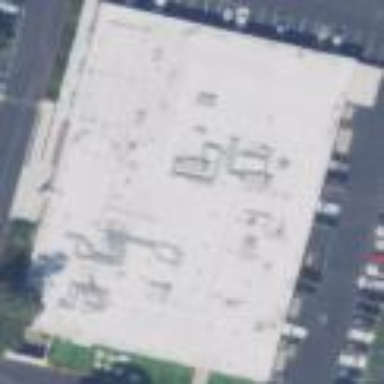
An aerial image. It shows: Office building.